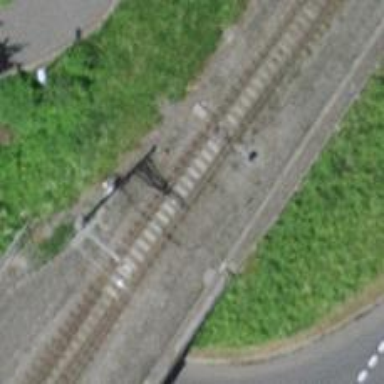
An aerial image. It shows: Railway switch.